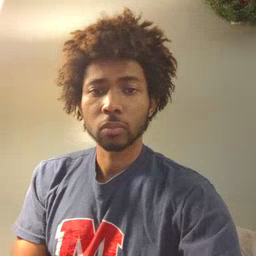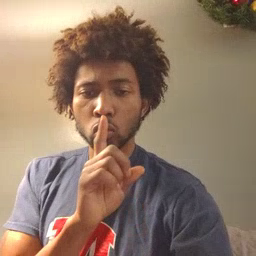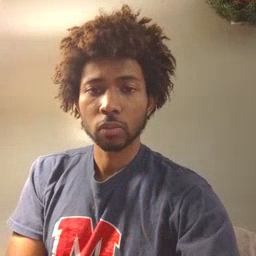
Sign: shhh